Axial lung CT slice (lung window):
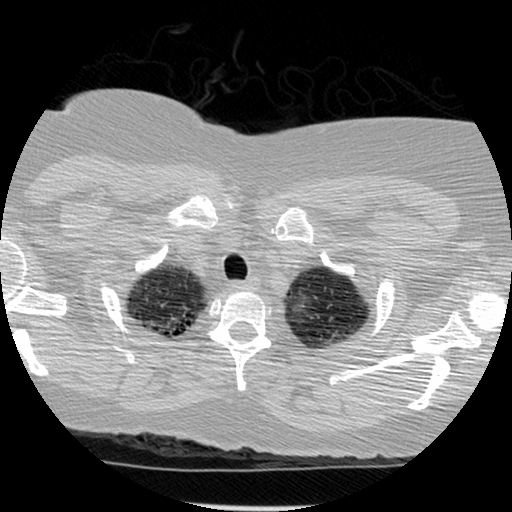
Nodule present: no